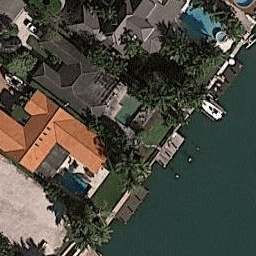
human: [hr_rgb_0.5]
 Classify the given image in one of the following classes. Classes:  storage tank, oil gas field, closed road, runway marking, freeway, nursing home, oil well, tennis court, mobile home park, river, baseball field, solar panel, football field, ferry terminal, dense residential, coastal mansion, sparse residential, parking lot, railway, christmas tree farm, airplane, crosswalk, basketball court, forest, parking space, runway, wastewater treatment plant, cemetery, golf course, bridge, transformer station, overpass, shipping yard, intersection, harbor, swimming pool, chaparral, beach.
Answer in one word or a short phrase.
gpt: coastal mansion